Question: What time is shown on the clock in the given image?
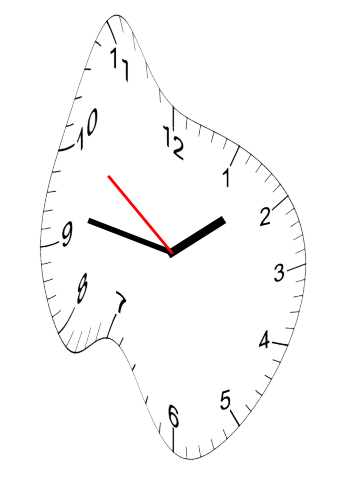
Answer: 01:46:51